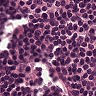
Metastatic tissue present: no